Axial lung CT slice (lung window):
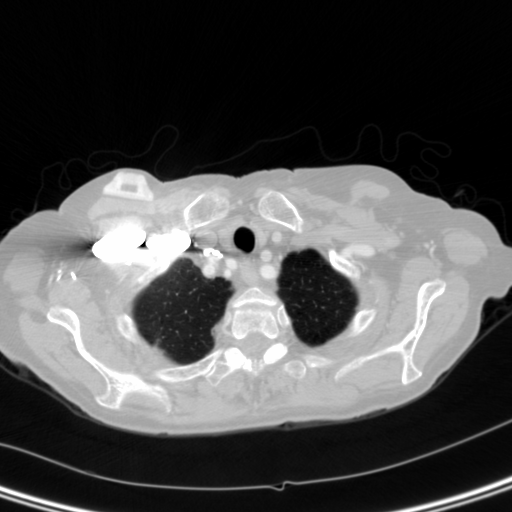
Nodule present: no